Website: macys
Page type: billing-address
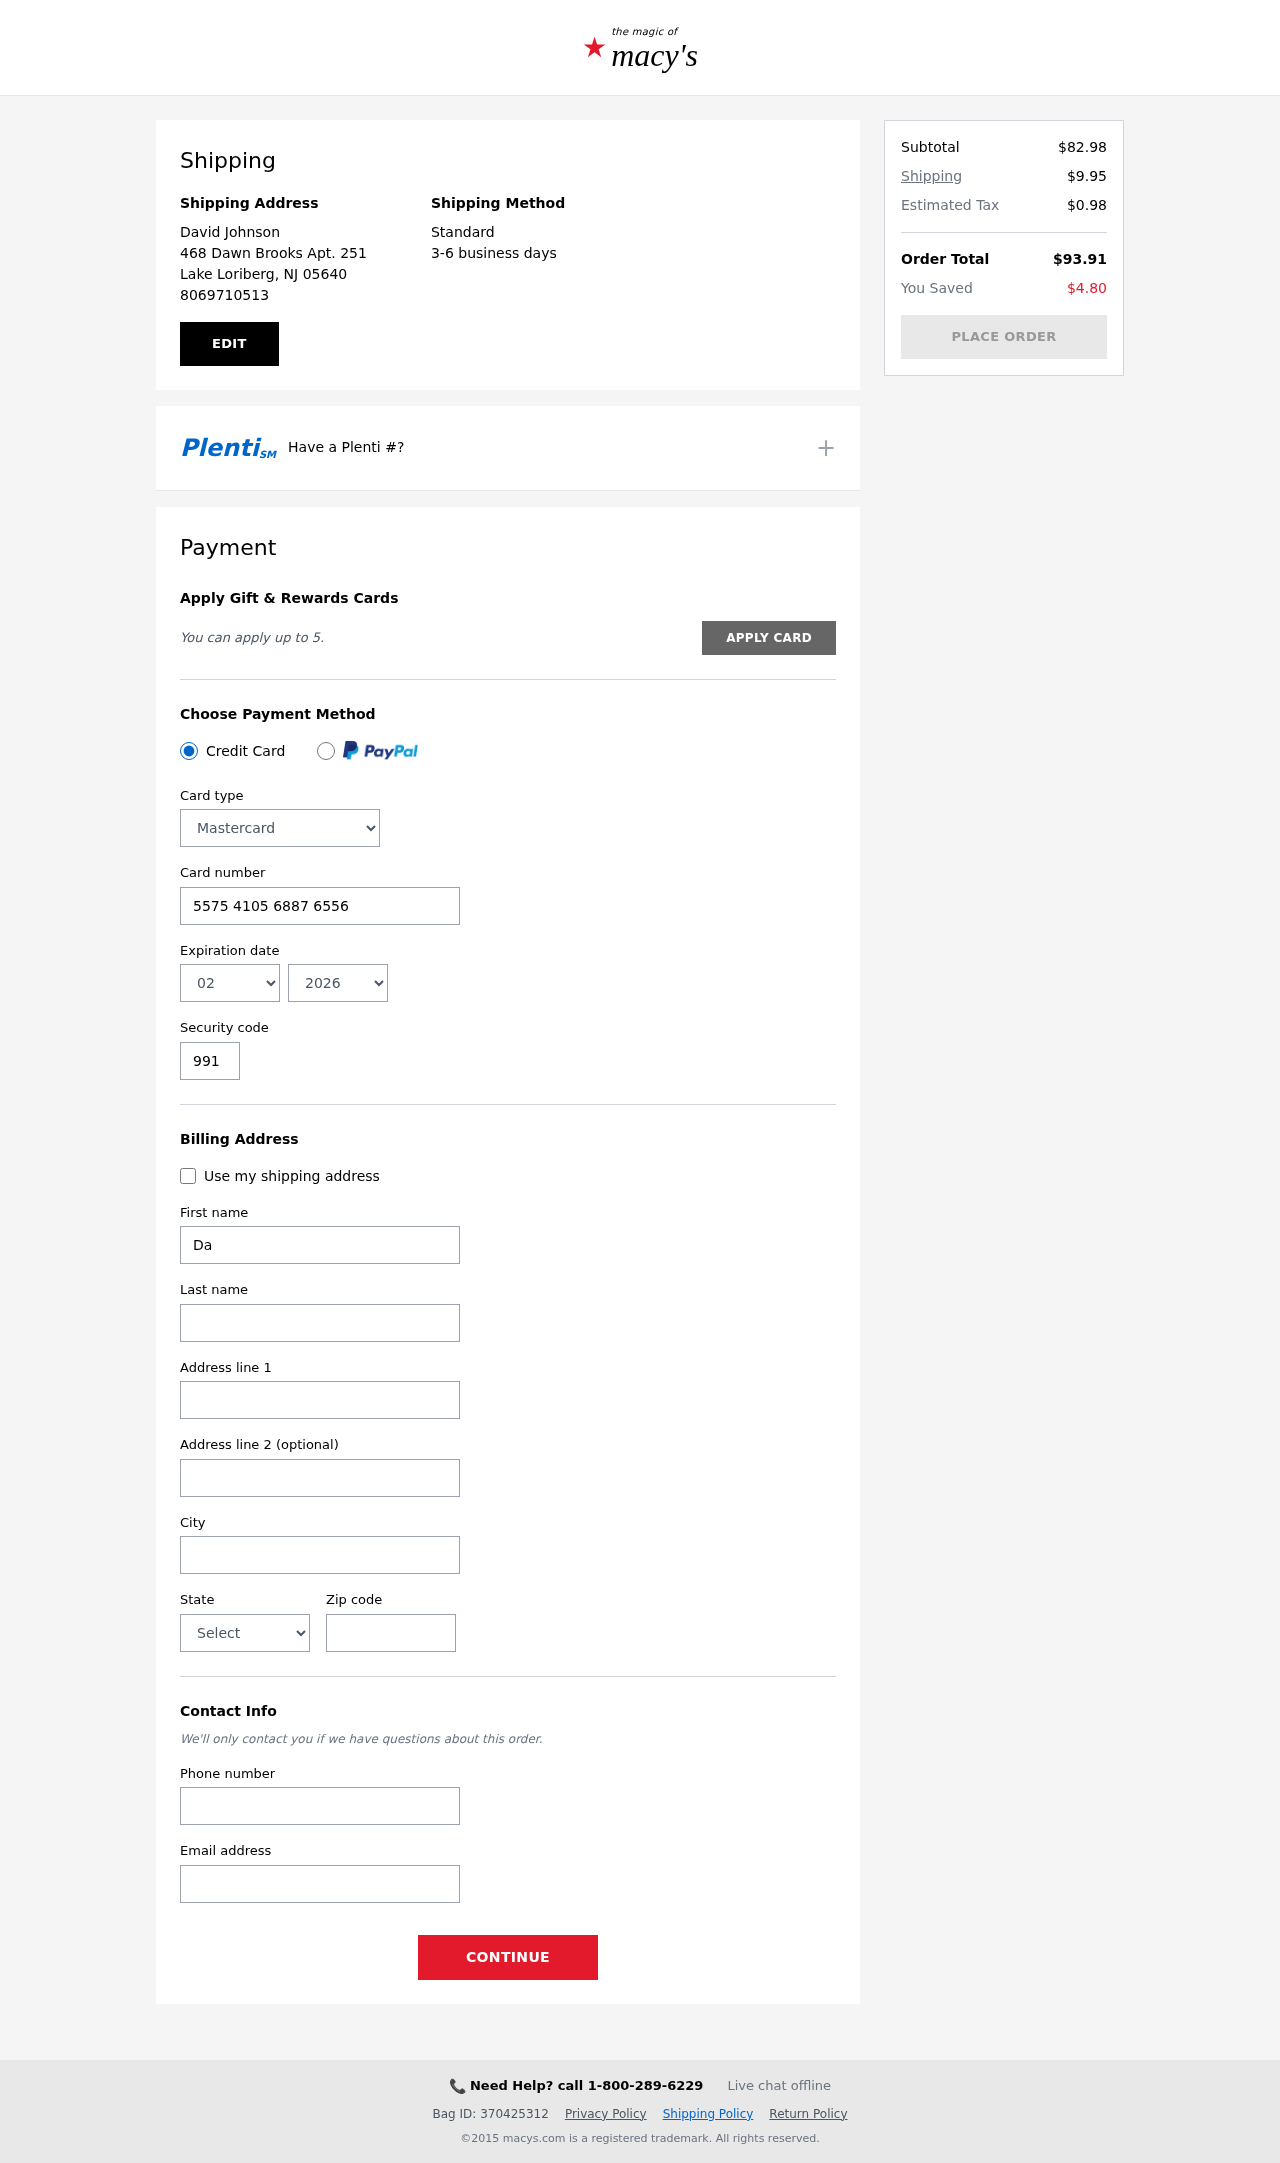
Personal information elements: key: PII_CARD_CVV
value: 991
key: PII_CARD_EXPIRY_MONTH
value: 02
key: PII_CARD_EXPIRY_YEAR
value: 26
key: PII_CARD_NUMBER
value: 5575 4105 6887 6556
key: PII_CARD_TYPE
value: Mastercard
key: PII_CITY
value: Lake Loriberg
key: PII_CITY_STATE_ZIP
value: Lake Loriberg, NJ 05640
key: PII_EMAIL
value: david.johnson@gmail.com
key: PII_FIRSTNAME
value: David
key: PII_FULLNAME
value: David Johnson
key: PII_LASTNAME
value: Johnson
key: PII_PHONE
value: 8069710513
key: PII_POSTCODE
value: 05640
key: PII_STATE
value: New Jersey
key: PII_STREET
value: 468 Dawn Brooks Apt. 251
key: PII_STREET2
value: Apt. 614
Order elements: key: ORDER_SUBTOTAL
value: $82.98
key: ORDER_SHIPPING_COST
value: $9.95
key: ORDER_TAX
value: $0.98
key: ORDER_TOTAL
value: $93.91
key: ORDER_SAVINGS
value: $4.80